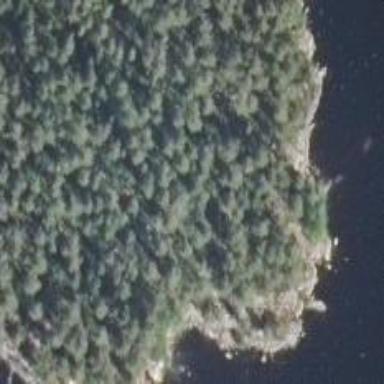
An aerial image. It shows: Islet covered with woodland.